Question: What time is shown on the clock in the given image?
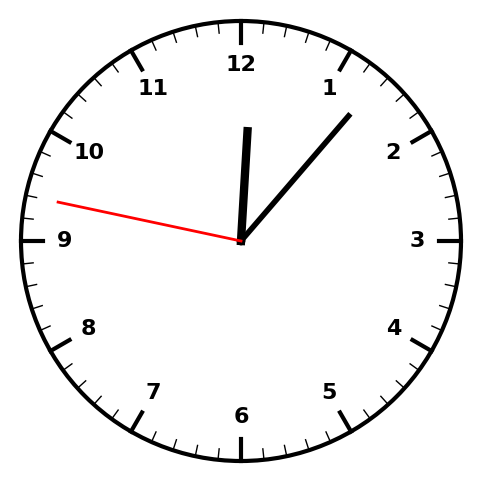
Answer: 12:06:47